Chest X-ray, PA view. Patient: 69 years old, sex M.
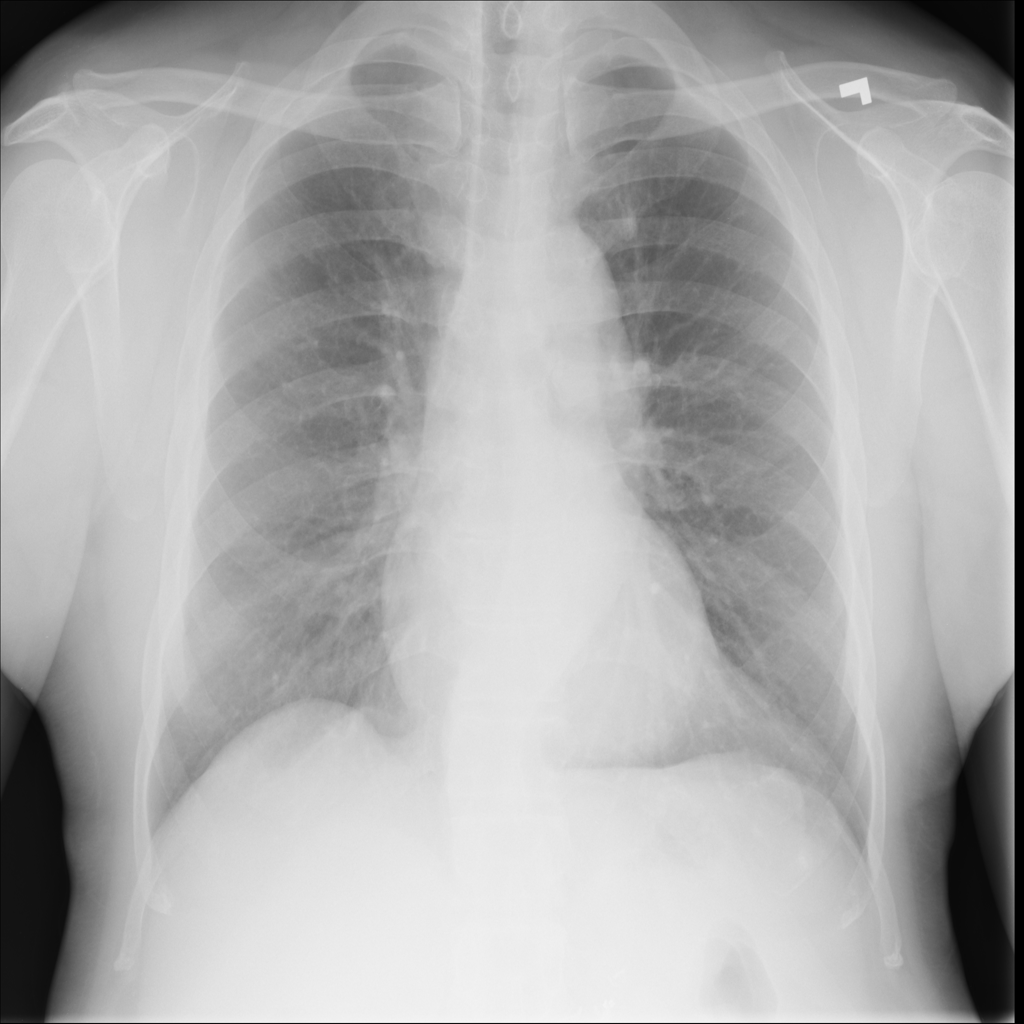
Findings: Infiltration